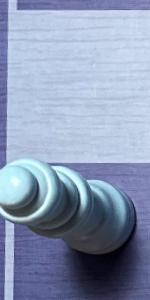
Label: Queen_White